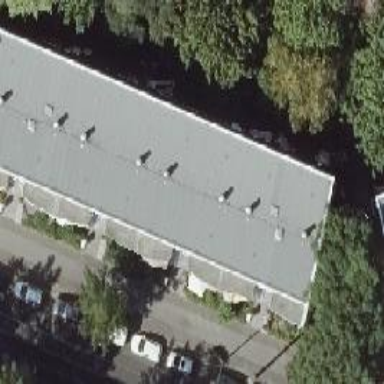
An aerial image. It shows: Apartment building with flat roof.